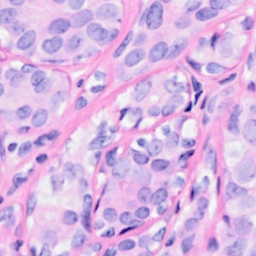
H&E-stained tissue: Breast